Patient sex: M
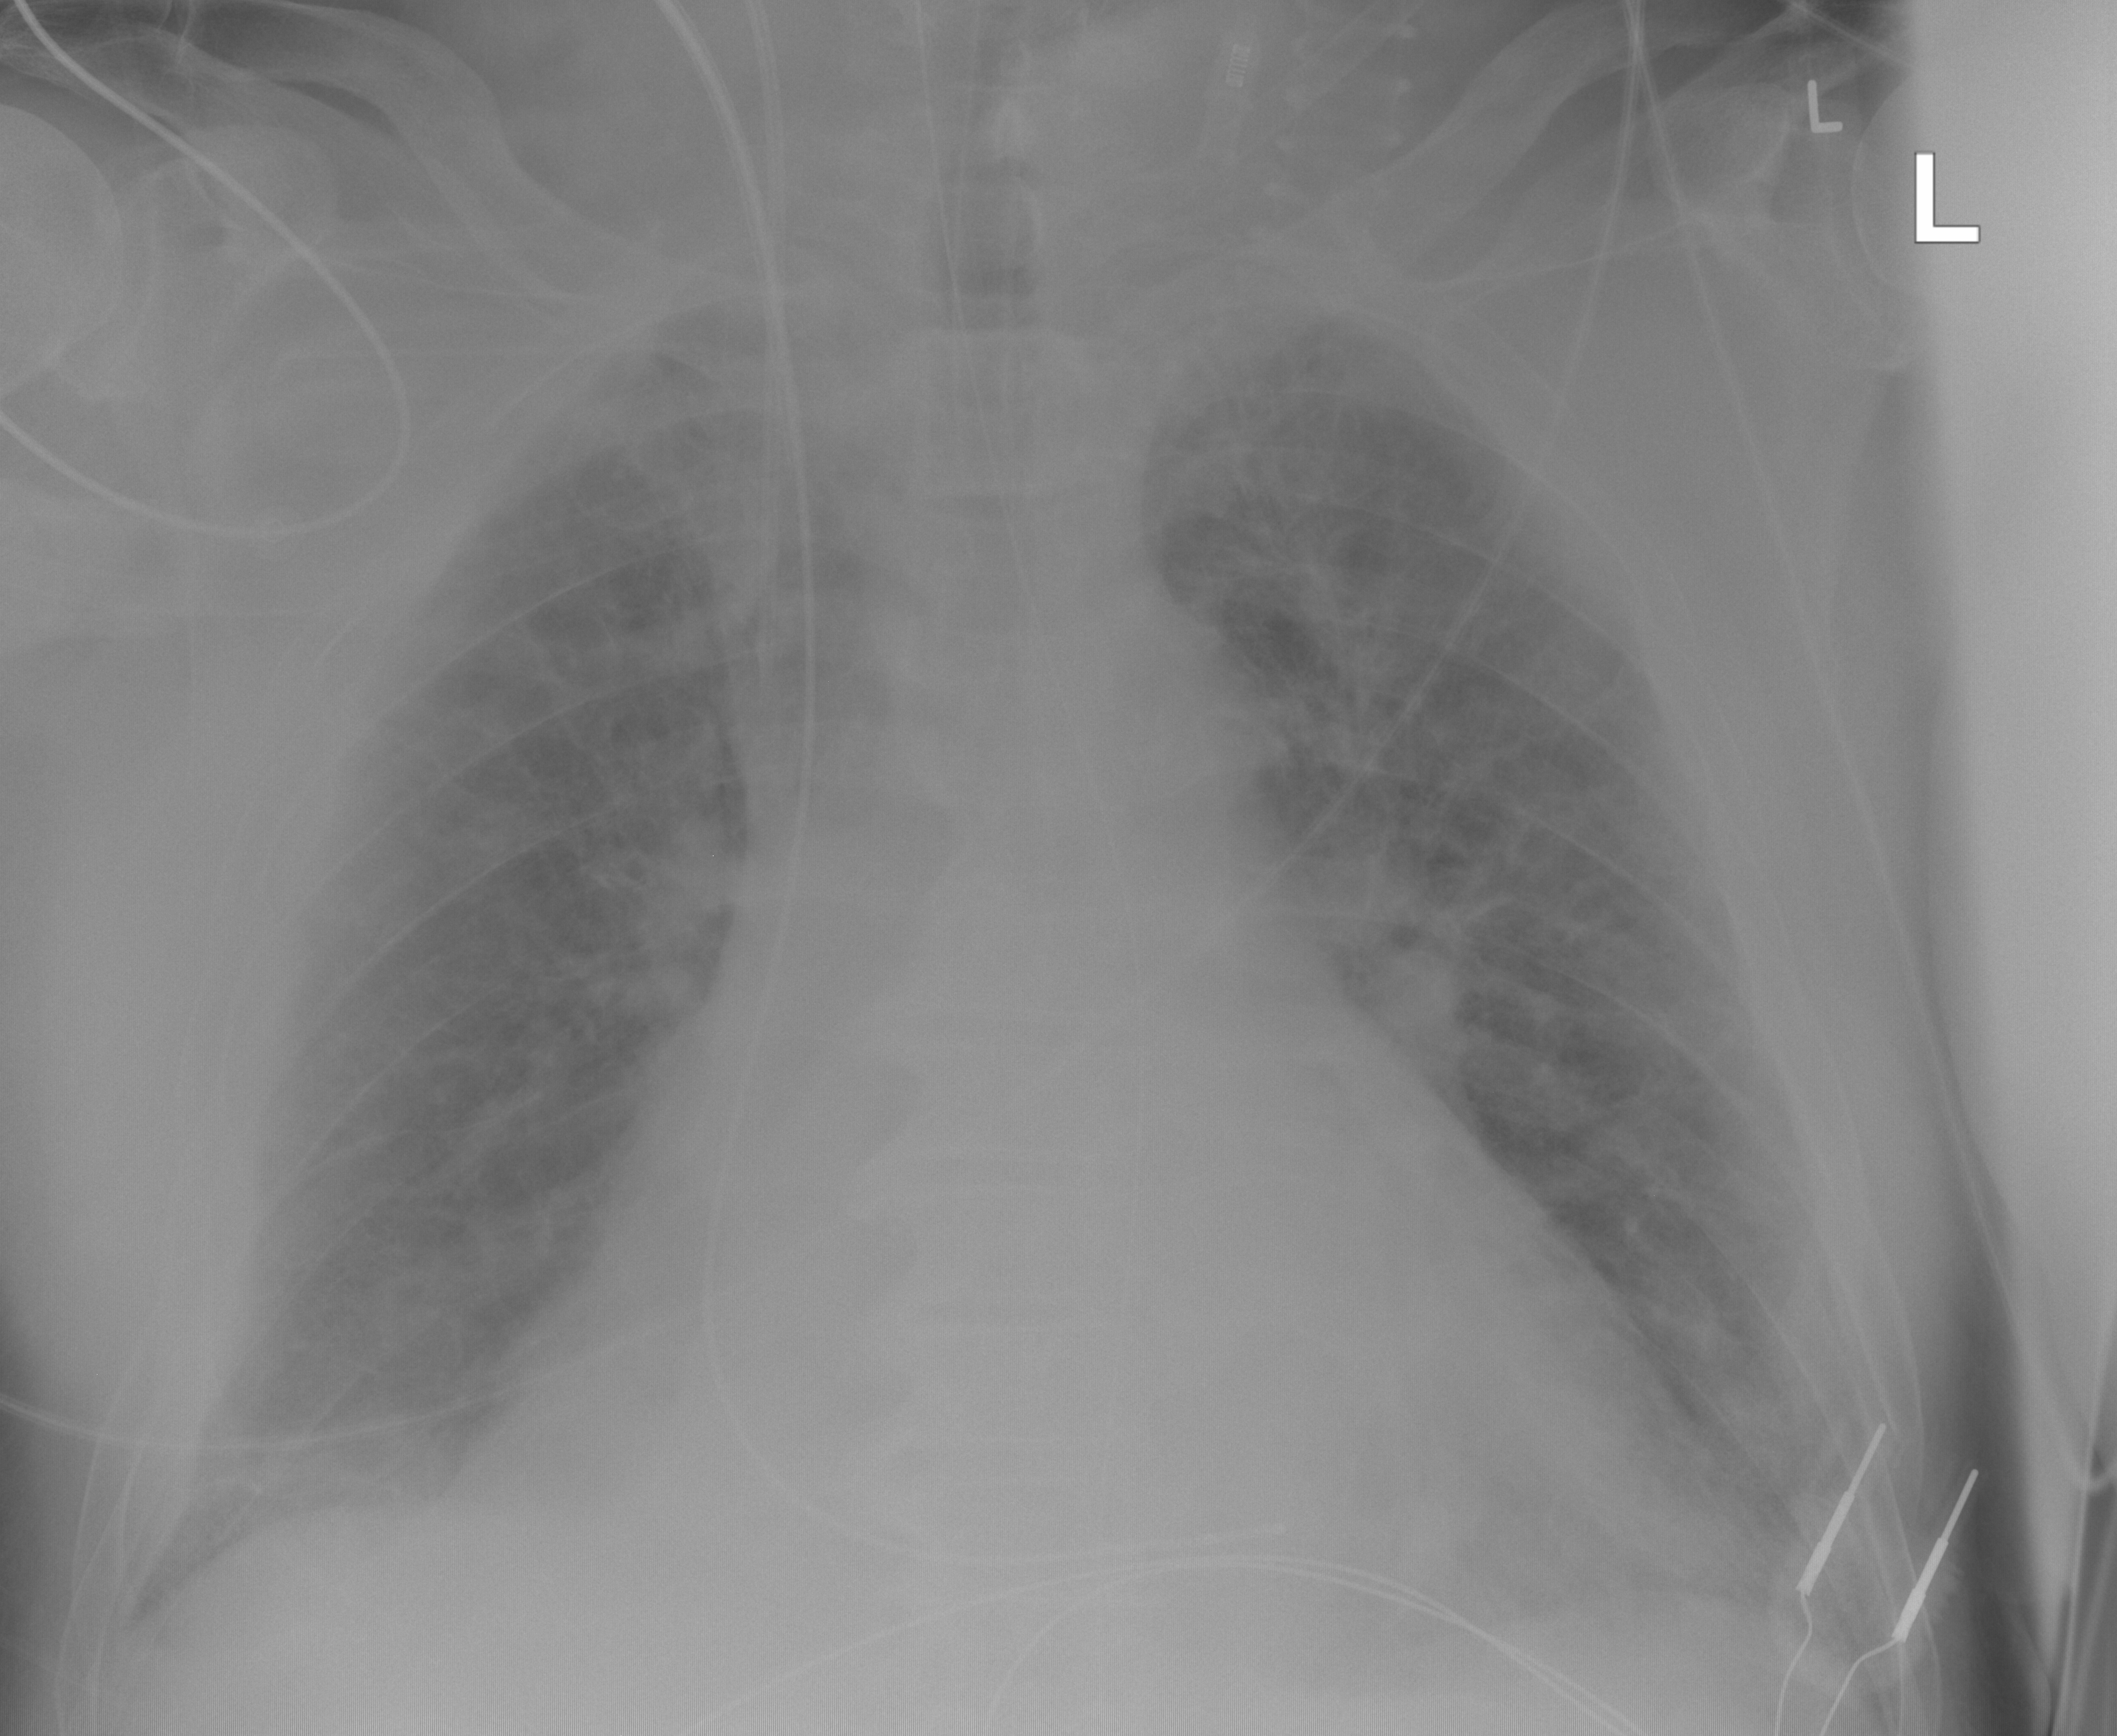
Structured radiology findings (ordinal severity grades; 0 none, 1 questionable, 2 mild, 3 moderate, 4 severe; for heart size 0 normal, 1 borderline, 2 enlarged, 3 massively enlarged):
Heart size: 2
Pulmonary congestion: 2
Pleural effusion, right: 0
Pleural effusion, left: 0
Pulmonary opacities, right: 0
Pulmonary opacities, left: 0
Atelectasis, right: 2
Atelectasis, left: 2